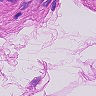
Metastatic tissue present: no